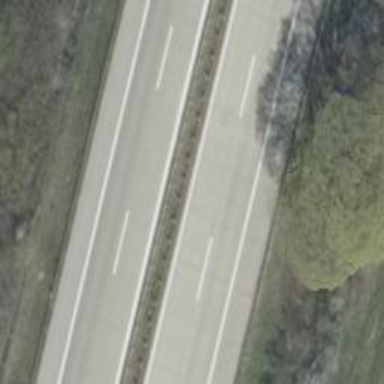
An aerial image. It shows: Concrete motorway.